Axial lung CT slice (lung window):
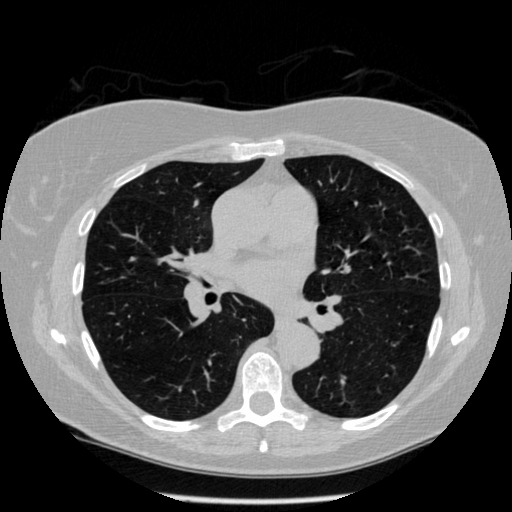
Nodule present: no